【题型】填空题　【知识点】解析几何　【难度】medium
已知双曲线$E$:$\dfrac{x^2}{a^2}-\dfrac{y^2}{b^2}=1(a>0,b>0)$的左右焦点分别为$F_1$，$F_2$，$A$为其右顶点，$P$为双曲线右支上一点，直线$PF_1$与$y$轴交于$Q$点. 若$AQ\parallel PF_2$，则双曲线$E$的离心率的取值范围为\underline{\qquad}.
【解答】
\noindent 【答案】$\left(\sqrt{2}+1,+\infty\right)$\\
\noindent 【分析】根据题意设点$P(x_1,y_1)$并解出$Q$点坐标为$Q\left(0,\dfrac{cy_1}{x_1+c}\right)$，再根据$AQ\parallel PF_2$可得$k_{AQ}=k_{PF_2}$，即可解得$x_1=\dfrac{c^2-ac}{a+c}$，由$P$为双曲线右支上一点可得$\dfrac{c^2-ac}{a+c}>a$，解不等式即可求得离心率的取值范围.\\
\noindent 【解析】如下图所示，根据题意可得$F_1(-c,0)$，$F_2(c,0)$,$A(a,0)$，\\

\noindent 设$P(x_1,y_1)$，则直线$PF_1$的方程为$y=\dfrac{y_1}{x_1+c}(x+c)$，\\
\noindent 所以直线$PF_1$与$y$轴的交点$Q\left(0,\dfrac{cy_1}{x_1+c}\right)$，\\
\noindent 由$AQ\parallel PF_2$可得$k_{AQ}=k_{PF_2}$，即$\dfrac{\dfrac{cy_1}{x_1+c}-0}{0-a}=\dfrac{y_1}{x_1-c}$，\\
\noindent 整理得$(a+c)x_1=c^2-ac$，即$x_1=\dfrac{c^2-ac}{a+c}$；\\
\noindent 又因为$P$为双曲线右支上一点，所以$x_1\geq a$，\\
\noindent 当$x_1=a$时，$AQ,PF_2$共线与题意不符，即$x_1>a$；\\
\noindent 可得$x_1=\dfrac{c^2-ac}{a+c}>a$，整理得$c^2-a^2-2ac>0$，即$e^2-2e-1>0$，\\
\noindent 解得$e>\sqrt{2}+1$或$e<1-\sqrt{2}$（舍）；\\
\noindent 即双曲线$E$的离心率的取值范围为$e>\sqrt{2}+1$.\\
\noindent 故答案为：$\left(\sqrt{2}+1,+\infty\right)$
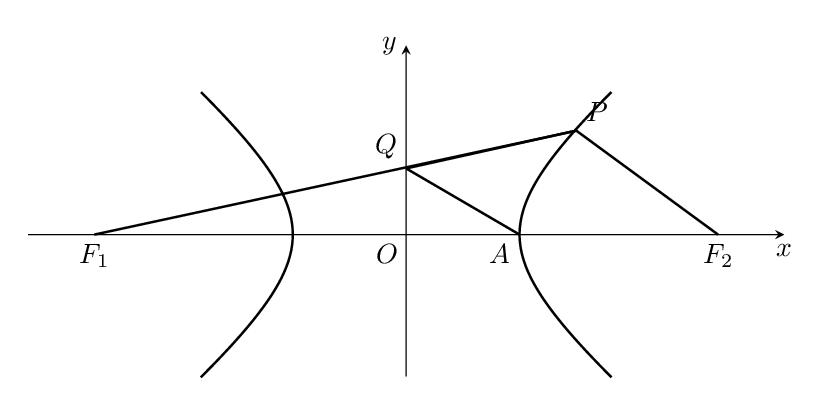